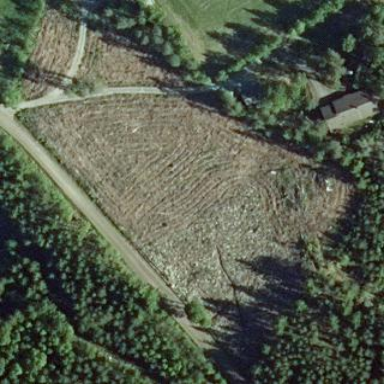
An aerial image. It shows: Clearcut man-made area surrounded by scrub vegetation.